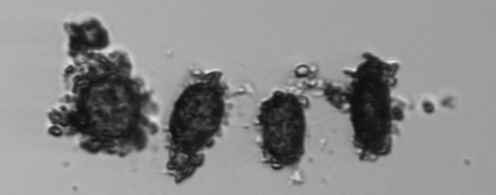
Label: Thalassiosira_TAG_external_detritus